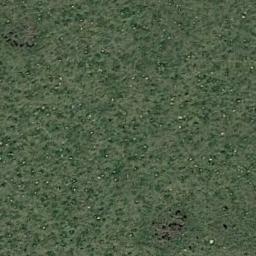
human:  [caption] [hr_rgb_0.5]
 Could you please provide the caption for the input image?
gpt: The meadow is dense but uneven .

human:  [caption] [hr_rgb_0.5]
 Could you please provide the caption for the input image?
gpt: There is a wood on the grass .

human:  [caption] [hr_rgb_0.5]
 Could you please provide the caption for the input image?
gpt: This meadow has dense lower grasses and some taller grasses and some white wild flowers are also on the meadow .

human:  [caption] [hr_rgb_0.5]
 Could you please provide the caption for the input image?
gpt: A large lush green meadow covered with green grass .

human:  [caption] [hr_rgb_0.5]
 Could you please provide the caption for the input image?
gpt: There are many green bushes and white rocks on the green meadow .